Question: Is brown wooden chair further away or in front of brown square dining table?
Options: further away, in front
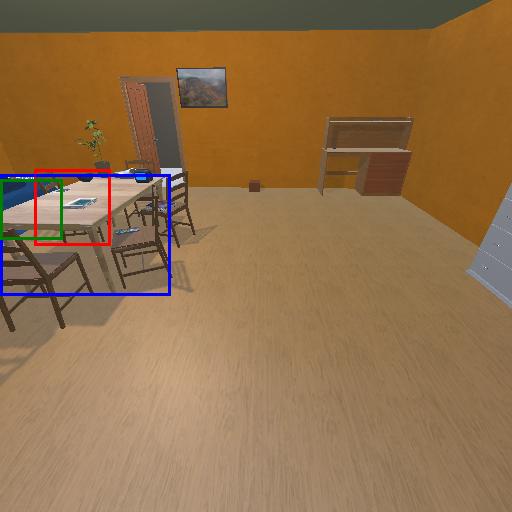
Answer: further away